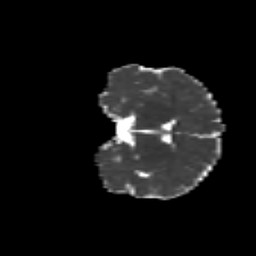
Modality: MD
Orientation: coronal
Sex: male
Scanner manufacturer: siemens
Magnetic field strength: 3 T
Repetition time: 5 s
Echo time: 0.071 s